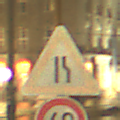
Verkehrszeichen: EinseitigVerengteFahrbahnRechts
Zusatzzeichen unten: Geschwindigkeit60
Umgebung: Outdoor, Urban
Tageszeit: Night
Wetter: Overcast
Licht: Artificial
Jahreszeit: NotSpecified
Kontrast: MediumContrast